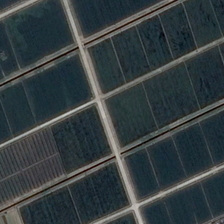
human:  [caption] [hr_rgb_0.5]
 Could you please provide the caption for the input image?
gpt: many pieces of green farmlands are orderly together .

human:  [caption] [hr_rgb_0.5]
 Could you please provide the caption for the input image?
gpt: many pieces of green farmlands are orderly together .

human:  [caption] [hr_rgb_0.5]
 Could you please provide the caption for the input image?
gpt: many pieces of green farmlands are orderly together .

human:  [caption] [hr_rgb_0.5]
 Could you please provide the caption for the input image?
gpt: many pieces of green farmlands are orderly together .

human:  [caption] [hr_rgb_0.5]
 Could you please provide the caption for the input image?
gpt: many pieces of green farmlands are orderly together .